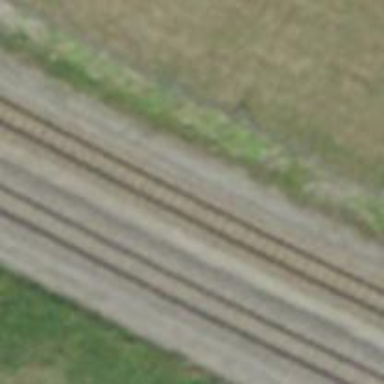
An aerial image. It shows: Narrow gauge railway with electrified contact lines.